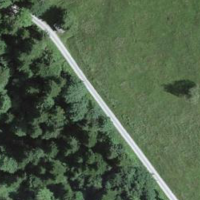
EUNIS habitat code: 43
Species observed at this site:
Equisetum sylvaticum